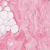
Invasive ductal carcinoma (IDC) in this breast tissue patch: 0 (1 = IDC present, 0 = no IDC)